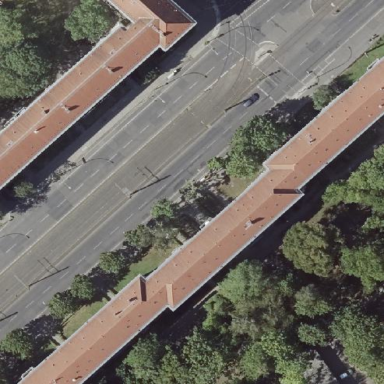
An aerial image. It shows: Apartment building with hipped red roof.